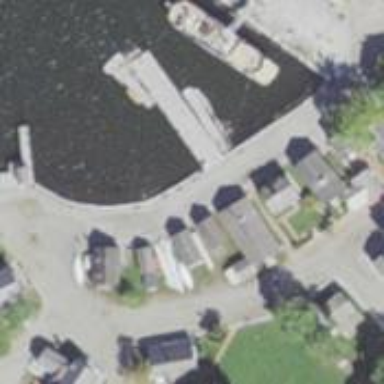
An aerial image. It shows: Man-made pier.